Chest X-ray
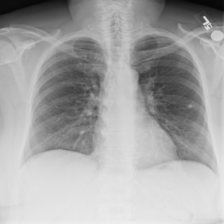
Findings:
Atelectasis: negative
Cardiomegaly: negative
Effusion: negative
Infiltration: negative
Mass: negative
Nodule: negative
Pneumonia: negative
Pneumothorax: negative
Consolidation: negative
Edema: negative
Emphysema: negative
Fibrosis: negative
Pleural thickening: negative
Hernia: negative